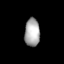
Tissue: lung
Cell type: Epithelial cells
Senescence score: 0.1527
Nuclear area (px): 417
Mean DAPI intensity: 169.854